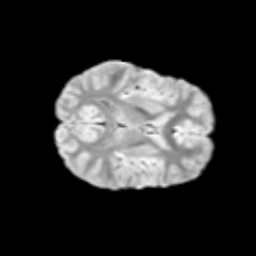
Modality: T2w
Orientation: axial
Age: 9
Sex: female
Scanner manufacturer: siemens
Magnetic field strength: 3 T
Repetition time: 3.8 s
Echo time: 0.07 s